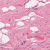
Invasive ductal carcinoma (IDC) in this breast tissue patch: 0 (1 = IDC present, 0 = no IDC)